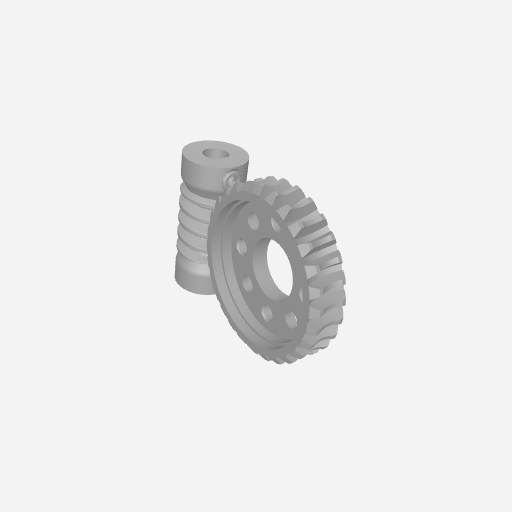
Part: WormGearSet6ID